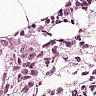
Metastatic tissue present: yes